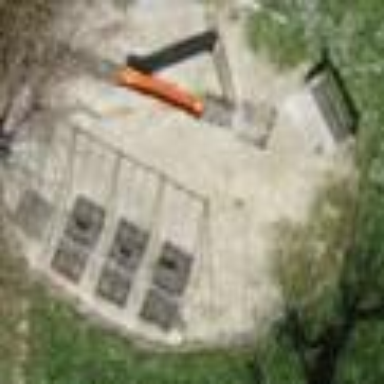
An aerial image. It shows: Playground area for leisure land.